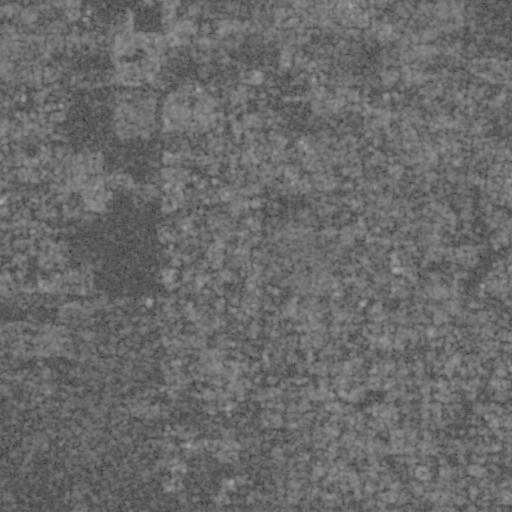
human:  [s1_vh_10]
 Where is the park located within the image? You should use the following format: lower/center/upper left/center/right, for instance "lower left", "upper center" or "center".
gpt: The park is located in the center of the image.
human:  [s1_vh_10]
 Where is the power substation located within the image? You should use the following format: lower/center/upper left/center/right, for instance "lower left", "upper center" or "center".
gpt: The power substation is located in the upper center of the image.
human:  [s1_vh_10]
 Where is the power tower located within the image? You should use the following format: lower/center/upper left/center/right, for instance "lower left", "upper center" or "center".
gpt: The power tower is located in the upper of the image.
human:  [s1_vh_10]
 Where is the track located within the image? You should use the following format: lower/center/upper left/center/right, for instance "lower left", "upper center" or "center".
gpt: There is no track in the image.

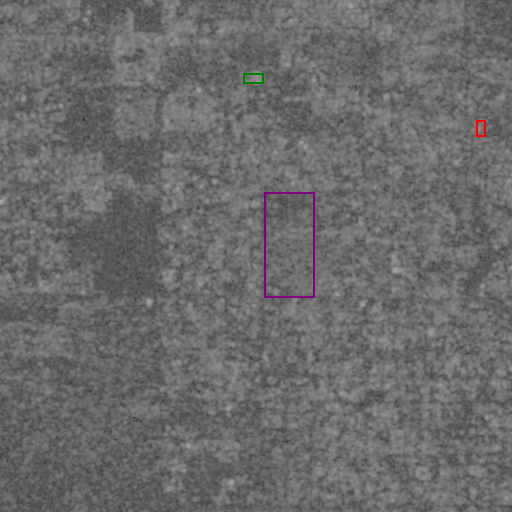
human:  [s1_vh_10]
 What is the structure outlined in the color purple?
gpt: The structure outlined in purple is a park.
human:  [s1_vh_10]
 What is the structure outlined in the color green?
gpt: The structure outlined in green is a power substation.
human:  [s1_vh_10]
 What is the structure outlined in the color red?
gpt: The structure outlined in red is a building.
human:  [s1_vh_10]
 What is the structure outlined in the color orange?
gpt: There is no orange outline.